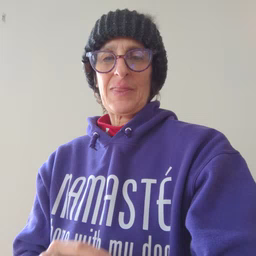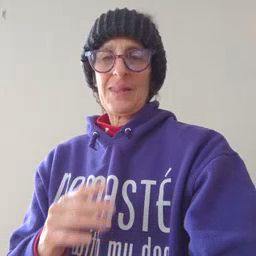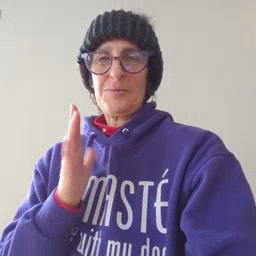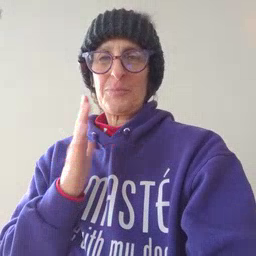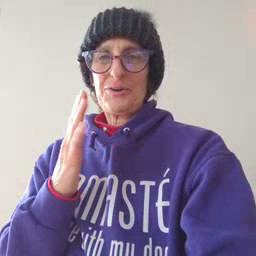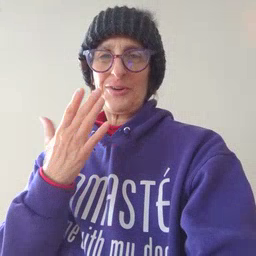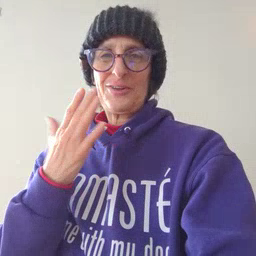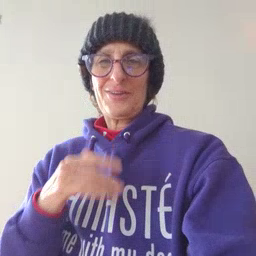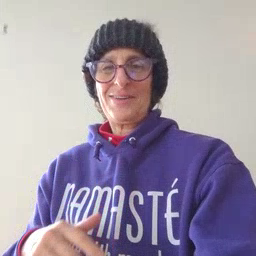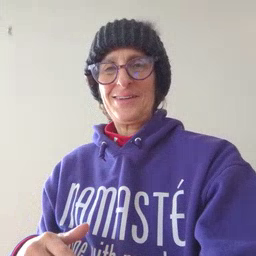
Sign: book